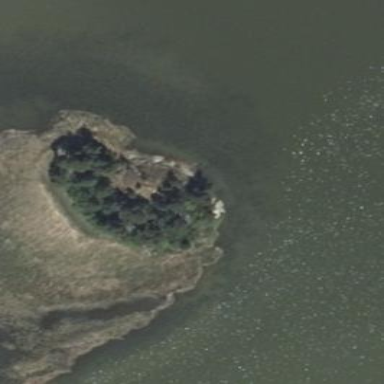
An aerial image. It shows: Islet located along the natural coastline.